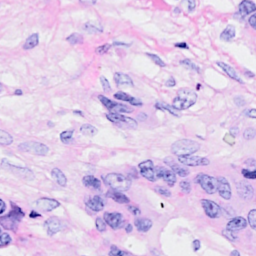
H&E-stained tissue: Breast